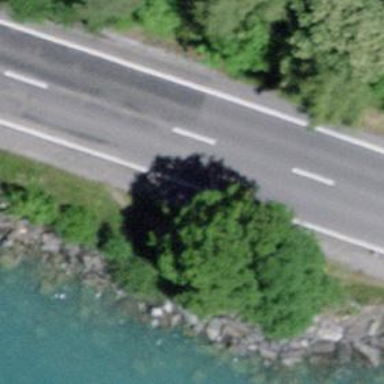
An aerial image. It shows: Beautiful tree in nature.